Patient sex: M
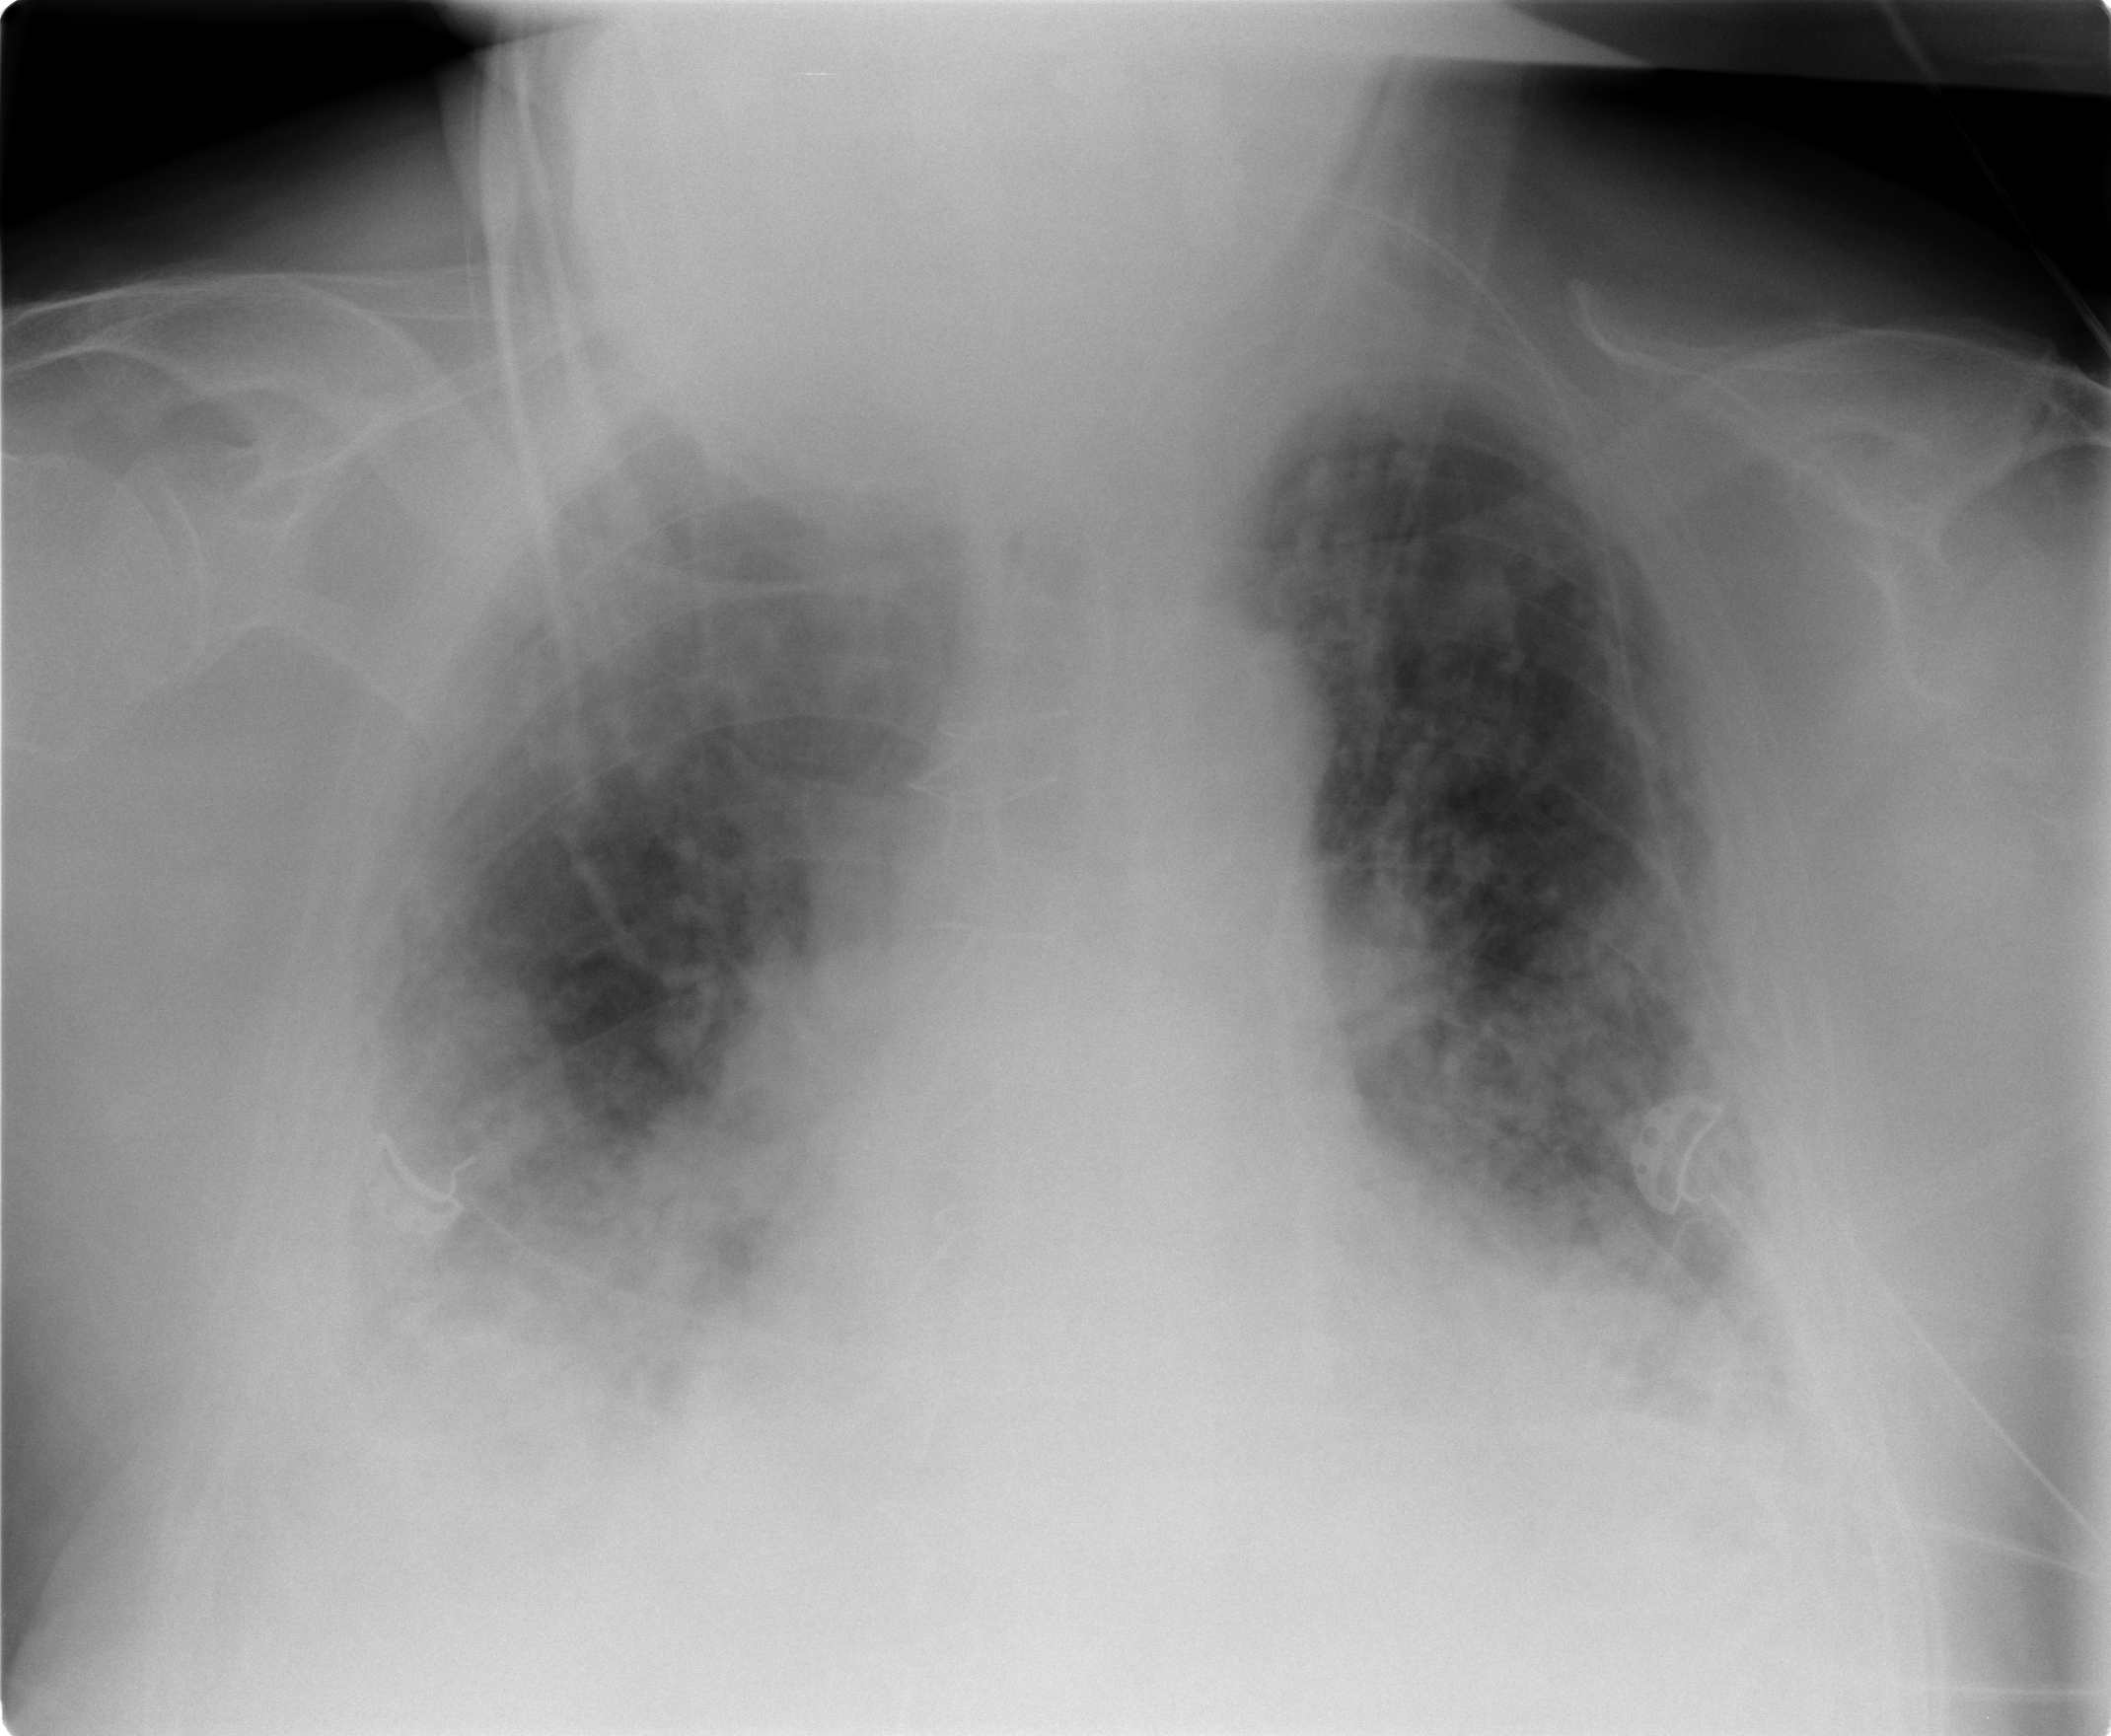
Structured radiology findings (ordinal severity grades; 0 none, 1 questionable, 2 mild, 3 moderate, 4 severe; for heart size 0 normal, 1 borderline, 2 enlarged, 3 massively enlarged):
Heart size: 2
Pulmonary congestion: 1
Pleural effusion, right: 2
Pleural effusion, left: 2
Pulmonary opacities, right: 3
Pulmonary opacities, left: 3
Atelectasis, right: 3
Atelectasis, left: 3